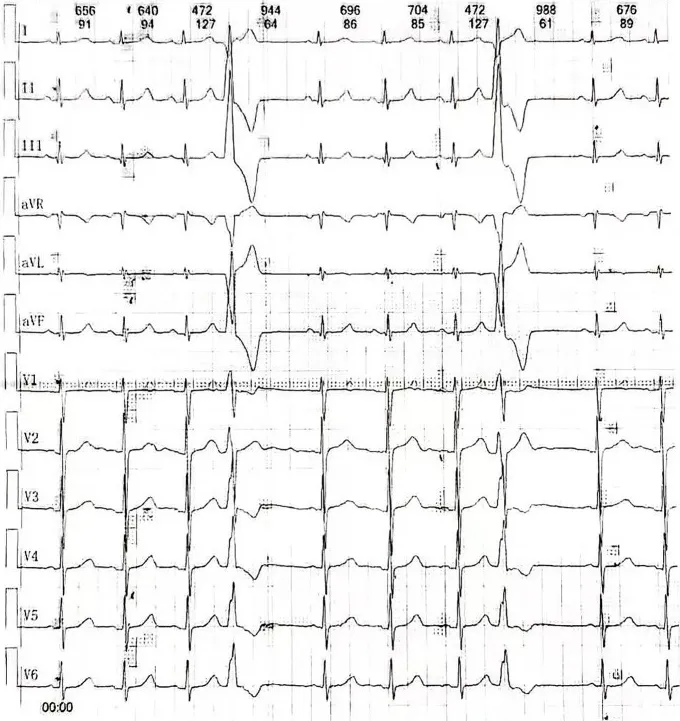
Twelve-lead electrocardiogram displaying premature ventricular contractions.
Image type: electrography (ekg)